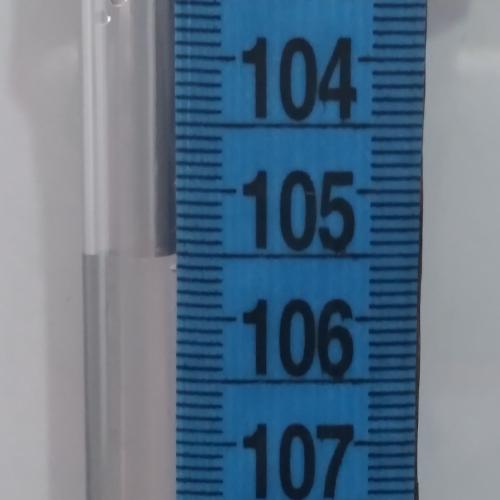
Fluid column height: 105.5 cm